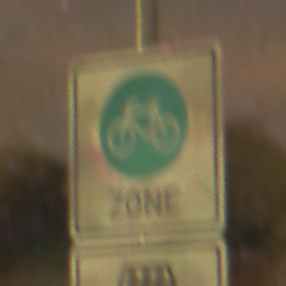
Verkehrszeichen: BeginnFahrradzone
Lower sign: MehrfachbesetzePersonenkraftwagenFrei
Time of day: Night
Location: Outdoor (Suburban)
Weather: Clear
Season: NotSpecified
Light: Artificial